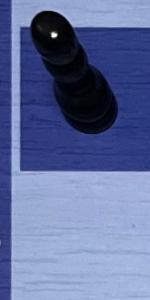
Label: Empty